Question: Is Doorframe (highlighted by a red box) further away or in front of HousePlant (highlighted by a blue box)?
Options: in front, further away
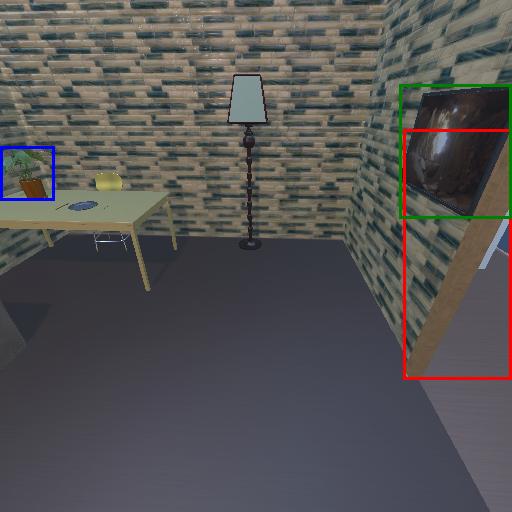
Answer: in front